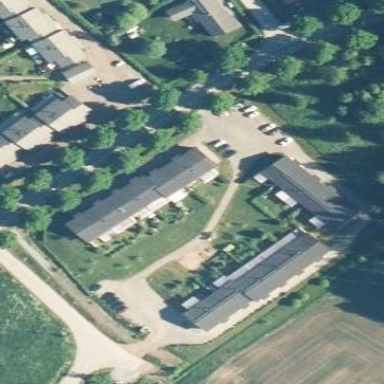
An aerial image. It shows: Terrace building.